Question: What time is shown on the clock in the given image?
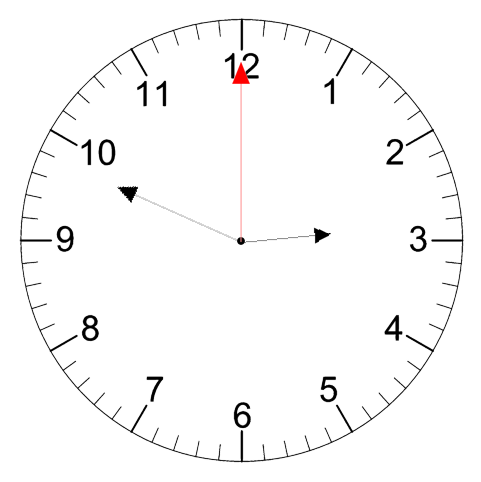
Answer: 02:49:00